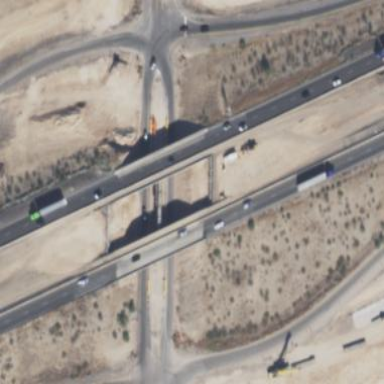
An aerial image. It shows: Concrete bridge.